Question: I am working on this challenge called Carvana Segmentation in kaggle. The dataset consists of 5088 images, for each image there is a mask. For eg, the below is a single image (.jpg file) and its corresponding mask (.gif file).

I was able to read .jpg files using cv2, but not the .gif files. The syntax i used to read .gif file is
'''
>>> image = cv2.imread('filename.gif',cv2.IMREAD_GRAYSCALE)
'''
When I try to print the image, returns None
'''
>>> print(image) -> None
'''
Can someone suggest any other method, please
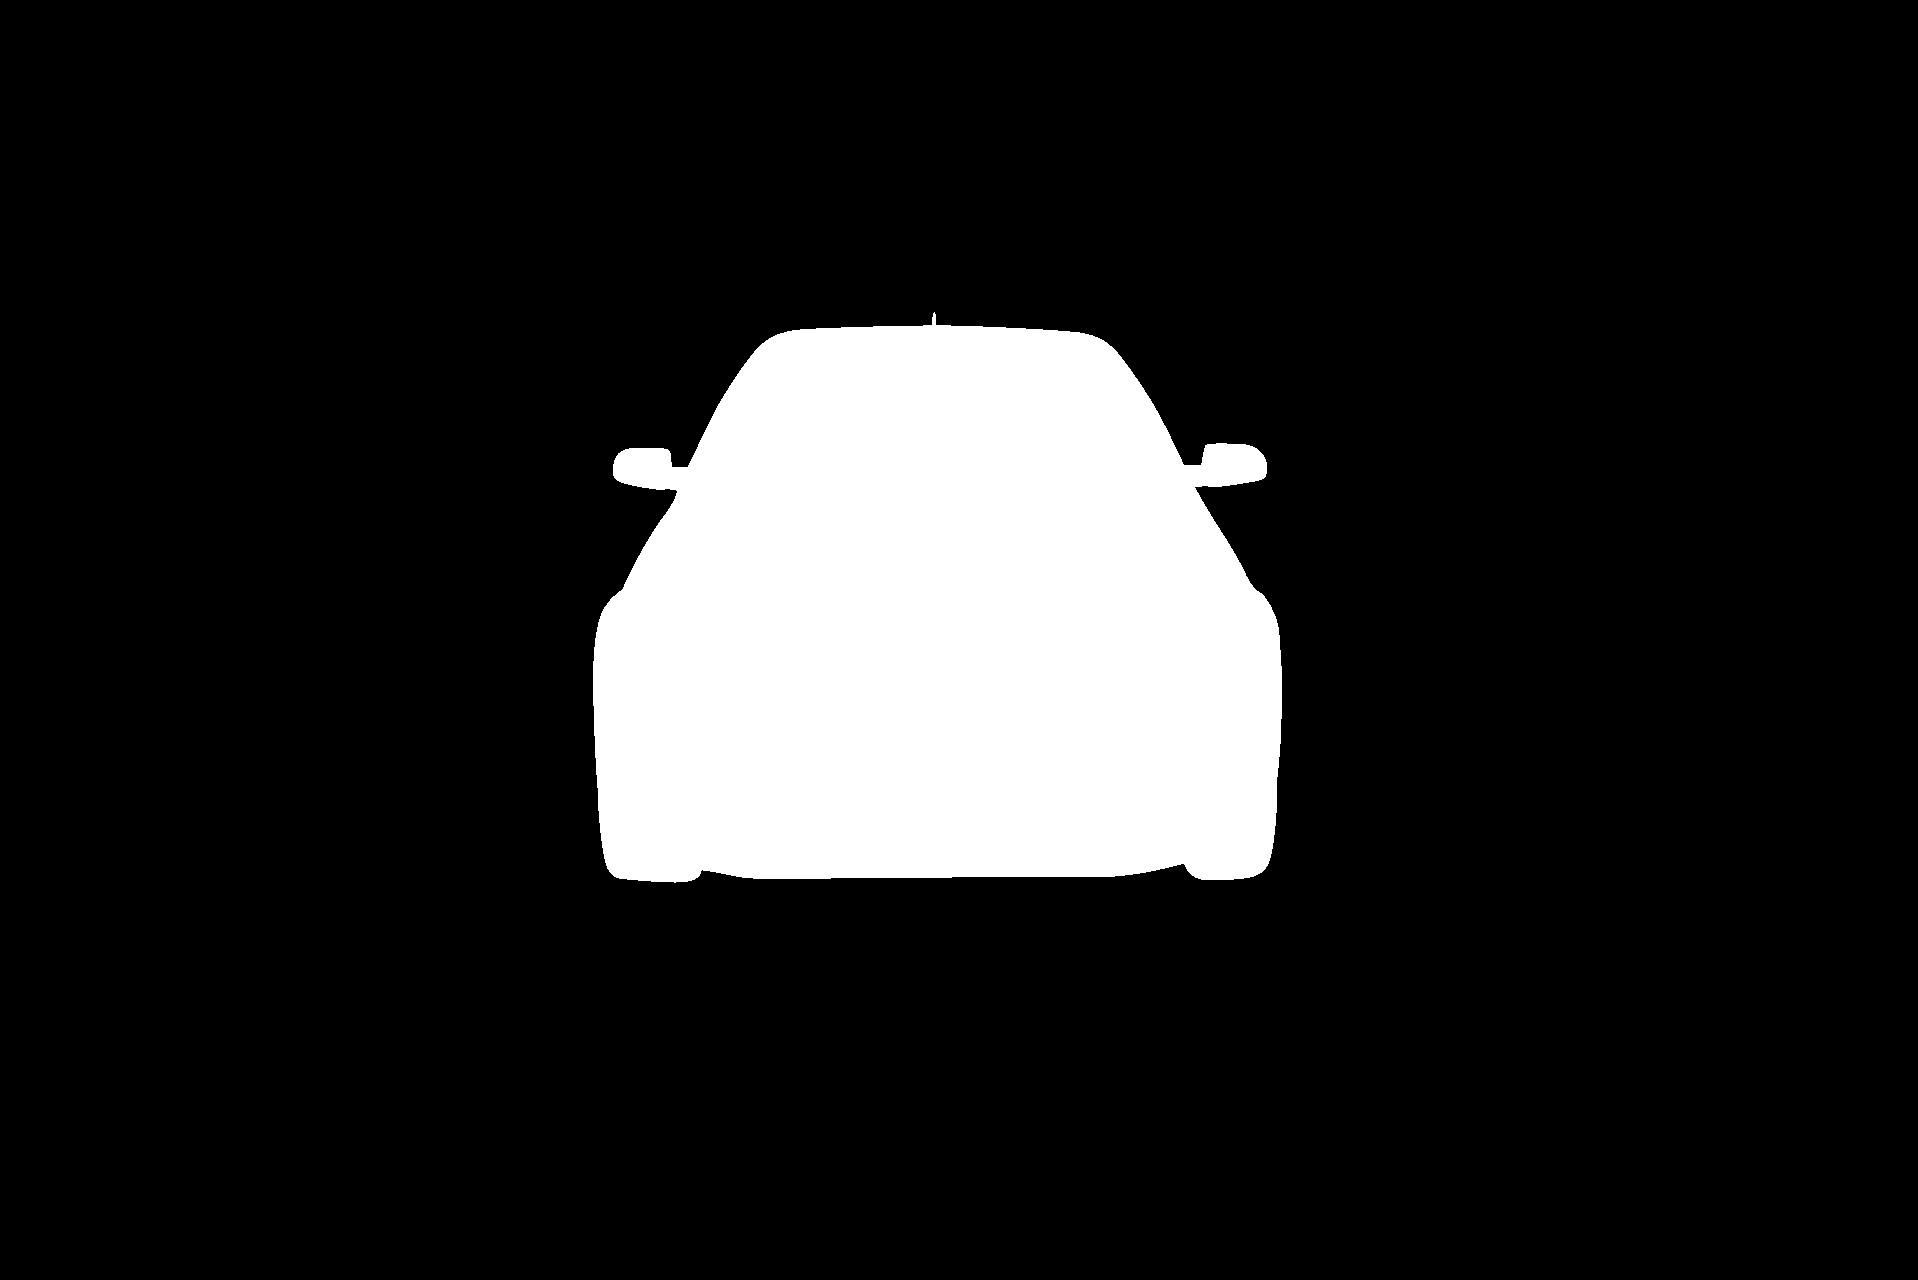
Answer: 'imageio' allows to read gifs like this:
'''
import imageio
img = imageio.imread('filename.gif')
'''